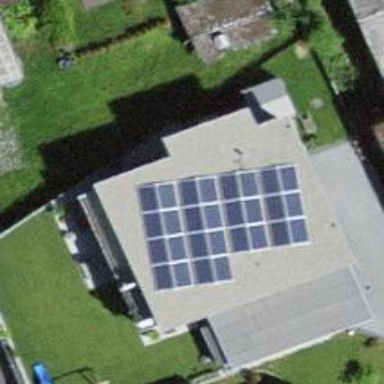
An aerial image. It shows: Solar power generator using photovoltaic method with solar photovoltaic panel types.